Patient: sex F, age 67
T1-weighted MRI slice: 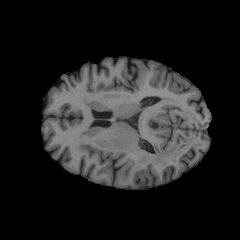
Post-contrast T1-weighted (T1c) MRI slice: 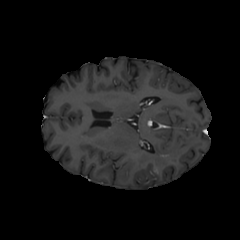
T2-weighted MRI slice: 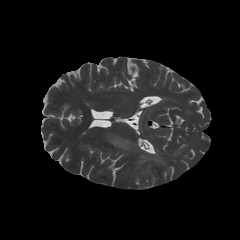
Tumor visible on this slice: yes
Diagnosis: Glioblastoma, IDH-wildtype
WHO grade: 4